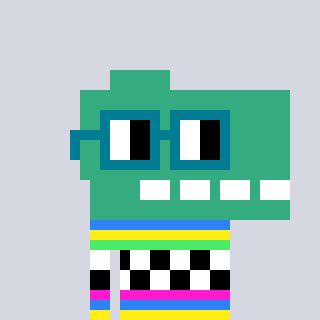
a pixel art character with square dark green glasses, a dino-shaped head and a grayscale-colored body on a cool background